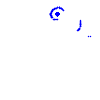
Particle: pion